Interaction volume radius: 5 \u00c5
Interaction volume height: 20 \u00c5
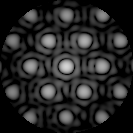
Disorder parameter: 0.09557